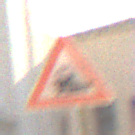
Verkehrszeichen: Bahnuebergang
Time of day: MorningAfternoon
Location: Outdoor (Urban)
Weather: Clear
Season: NotSpecified
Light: Natural